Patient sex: M
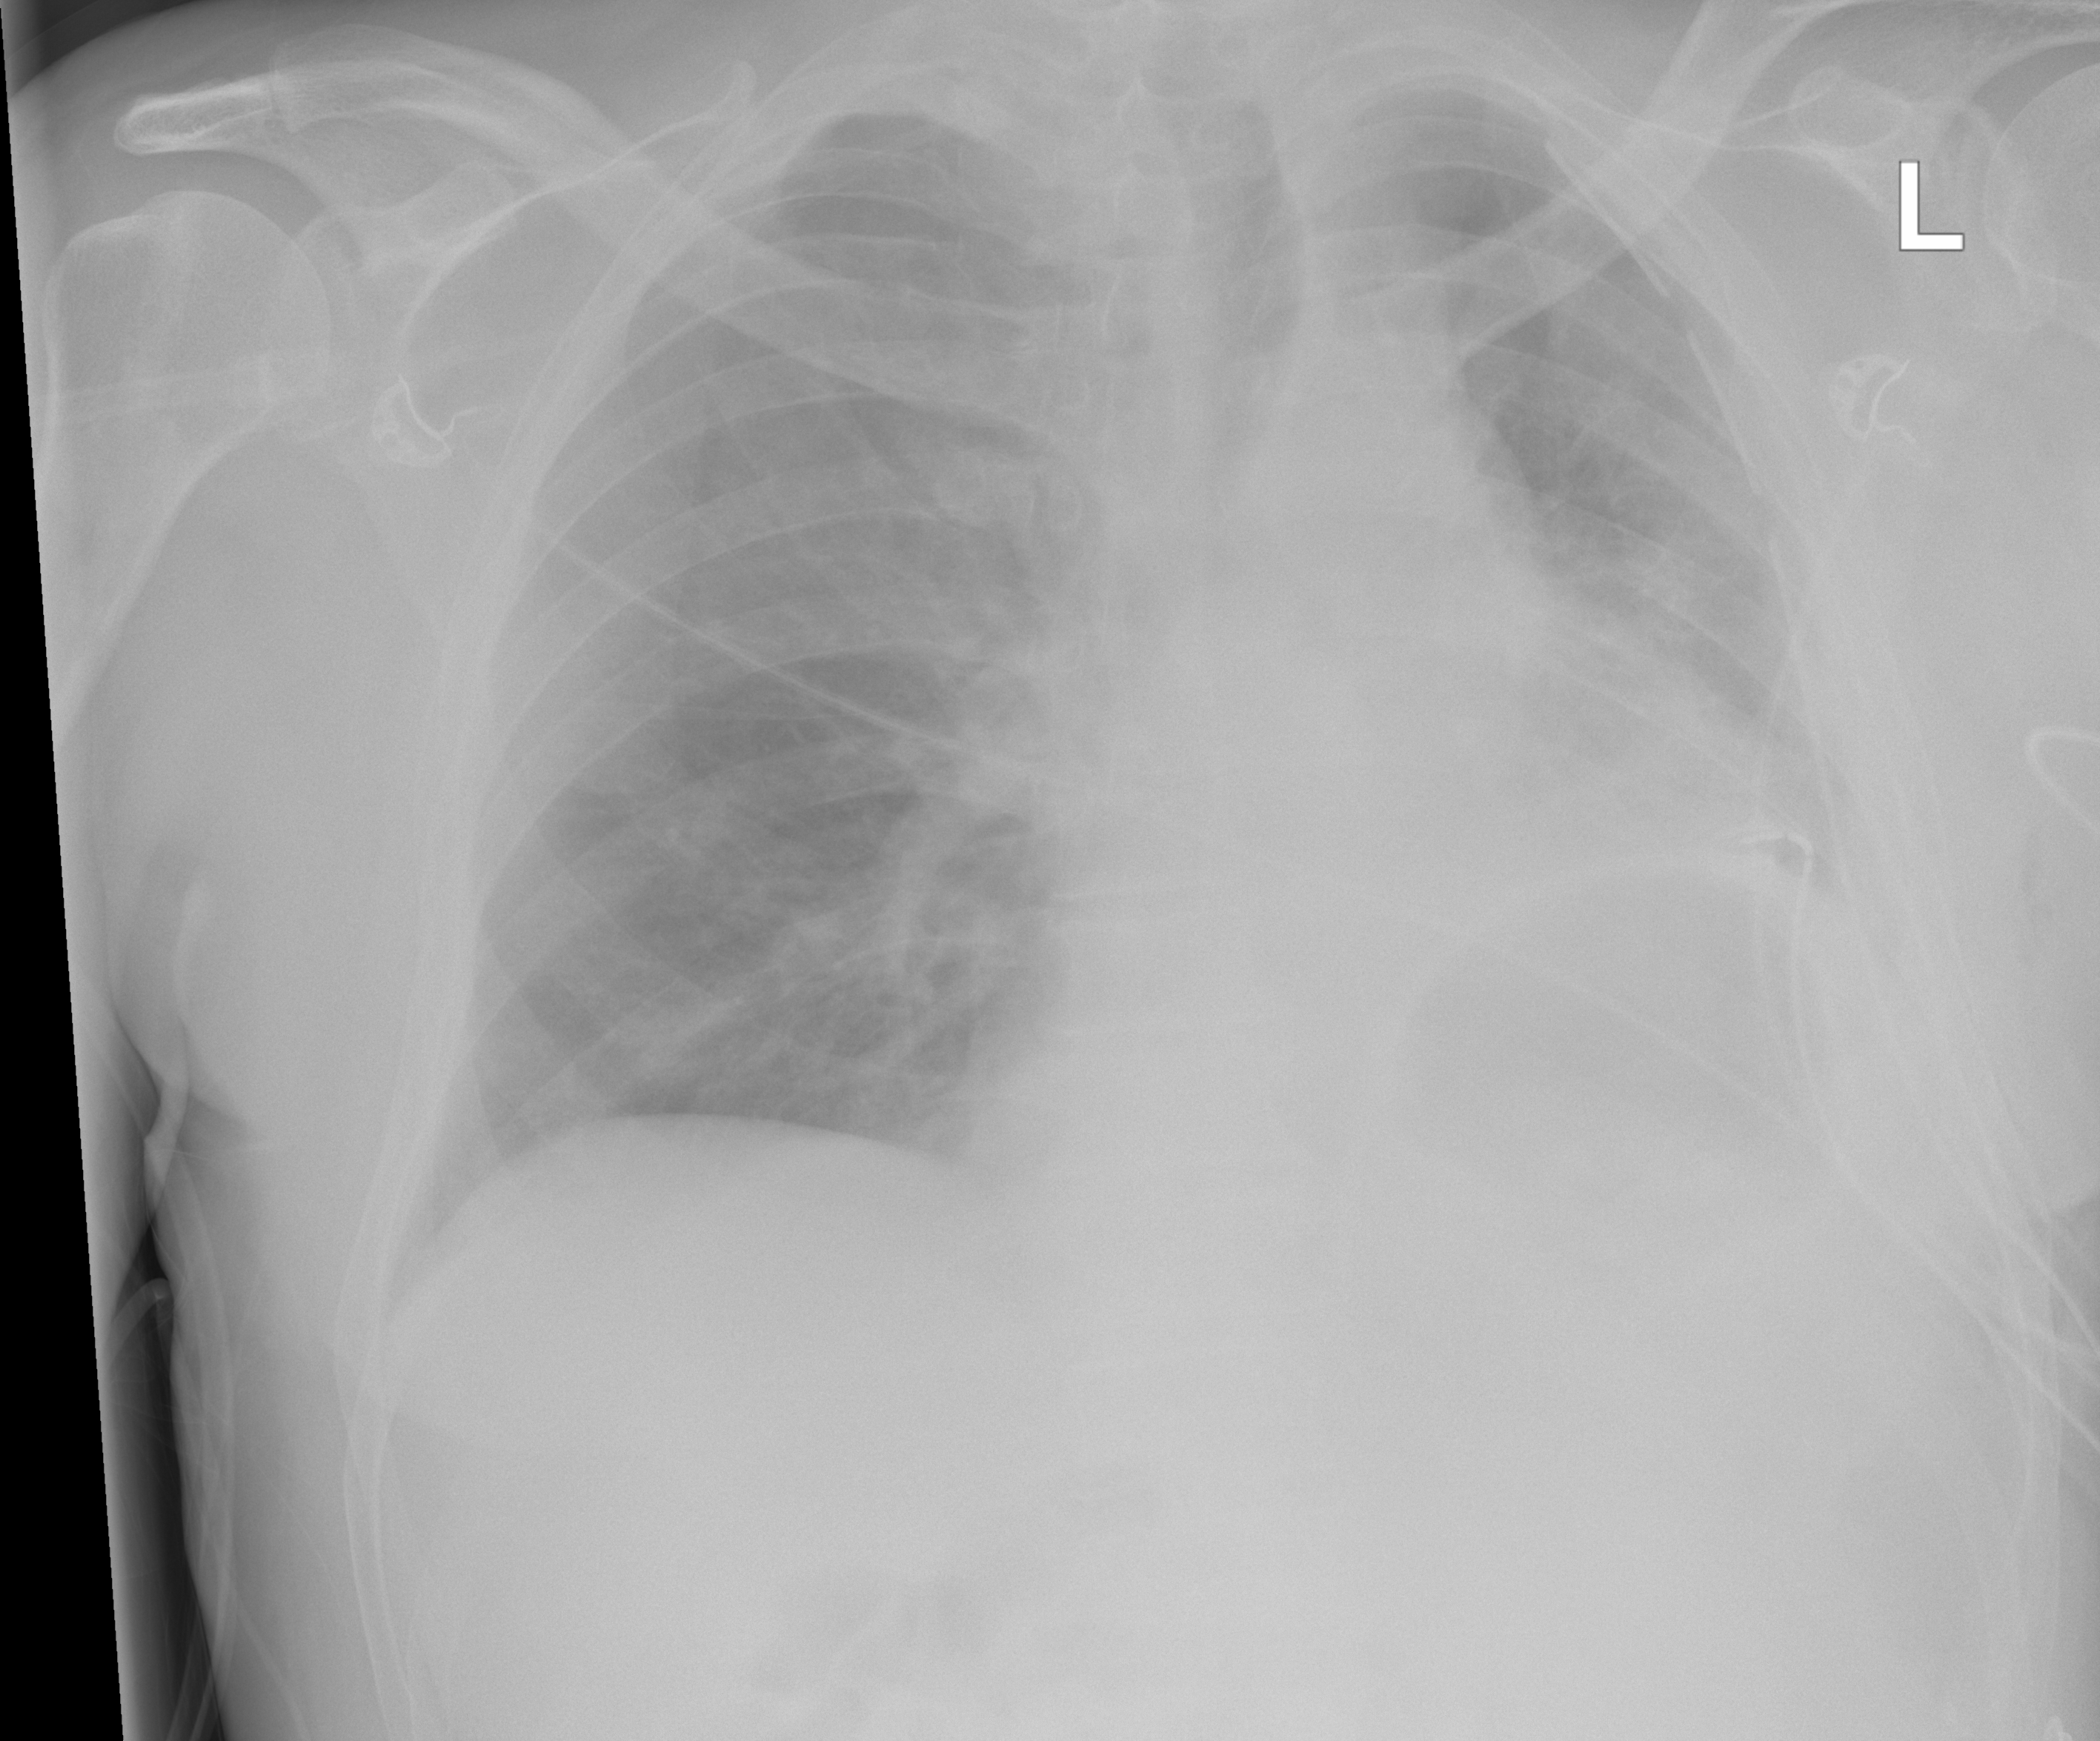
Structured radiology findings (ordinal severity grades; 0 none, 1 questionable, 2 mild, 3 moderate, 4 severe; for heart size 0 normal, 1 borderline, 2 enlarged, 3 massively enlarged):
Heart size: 1
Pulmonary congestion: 0
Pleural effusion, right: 0
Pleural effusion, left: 0
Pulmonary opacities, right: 0
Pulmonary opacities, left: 0
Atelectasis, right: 2
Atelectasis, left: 2